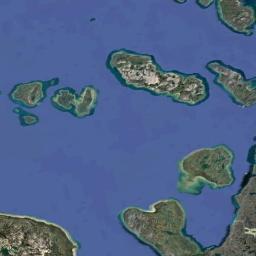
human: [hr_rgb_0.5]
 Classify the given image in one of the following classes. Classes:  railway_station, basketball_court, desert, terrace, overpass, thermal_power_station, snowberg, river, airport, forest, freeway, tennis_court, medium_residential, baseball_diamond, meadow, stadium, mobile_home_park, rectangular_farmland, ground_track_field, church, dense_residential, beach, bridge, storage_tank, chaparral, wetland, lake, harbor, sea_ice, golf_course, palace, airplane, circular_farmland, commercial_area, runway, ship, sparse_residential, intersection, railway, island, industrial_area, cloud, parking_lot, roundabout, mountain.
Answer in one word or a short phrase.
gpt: island